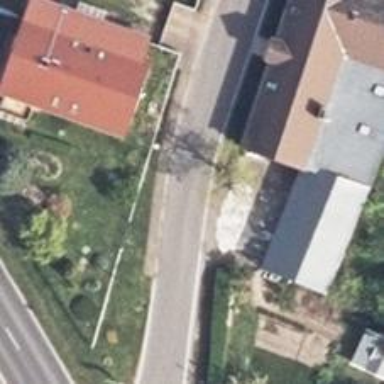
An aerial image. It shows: Secondary road with asphalt surface.